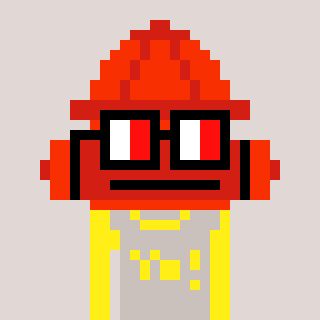
a pixel art character with square glasses with black frames and red eyes, a fire hydrant-shaped head and a foggrey-colored body on a warm background